Field crop: tomato
Growth stage: 2
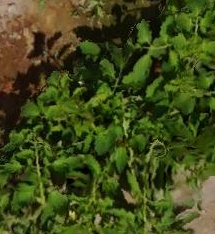
Species: tomato